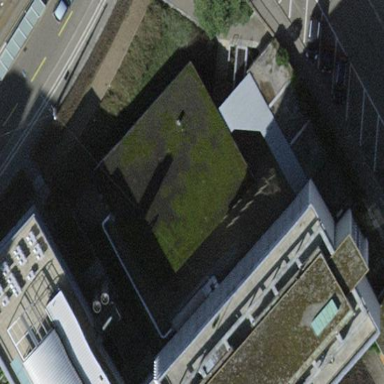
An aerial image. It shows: University building.